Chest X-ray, PA view. Patient: 23 years old, sex M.
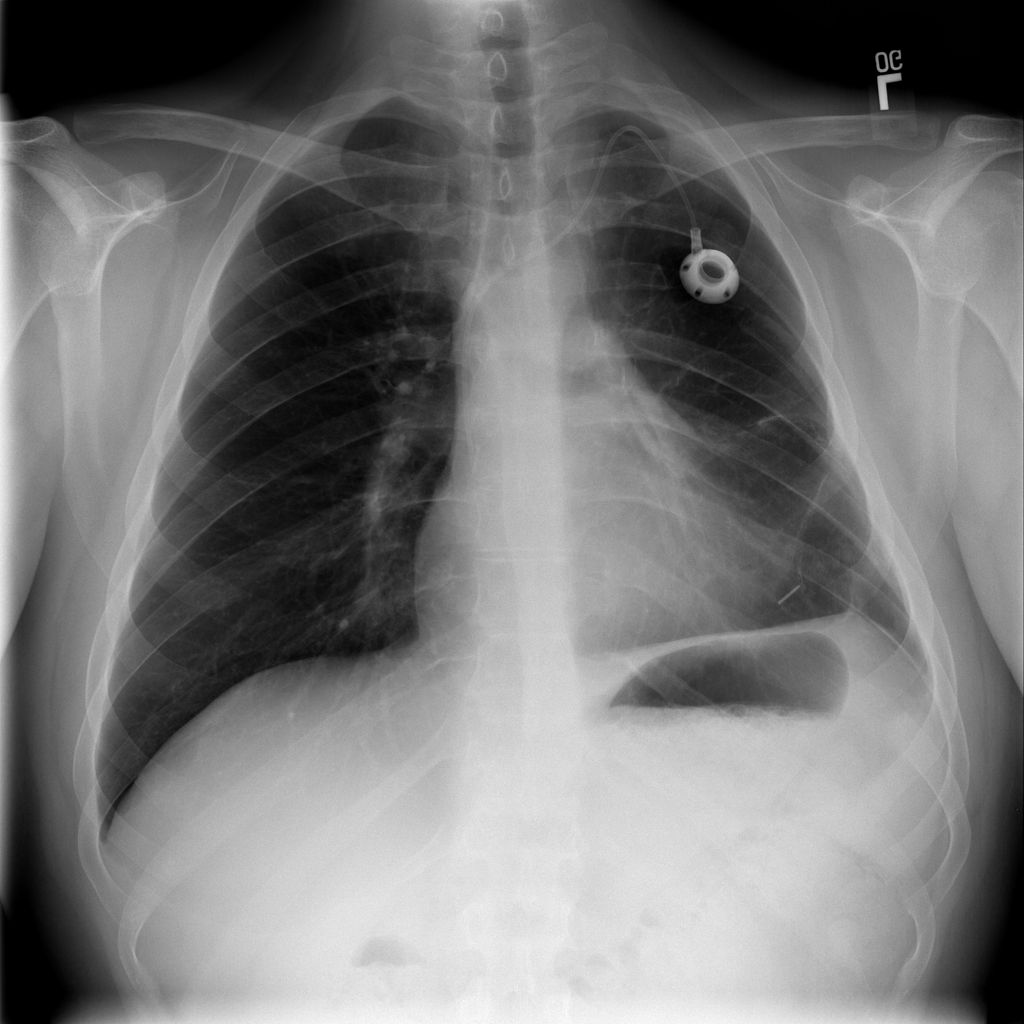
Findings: Pneumothorax